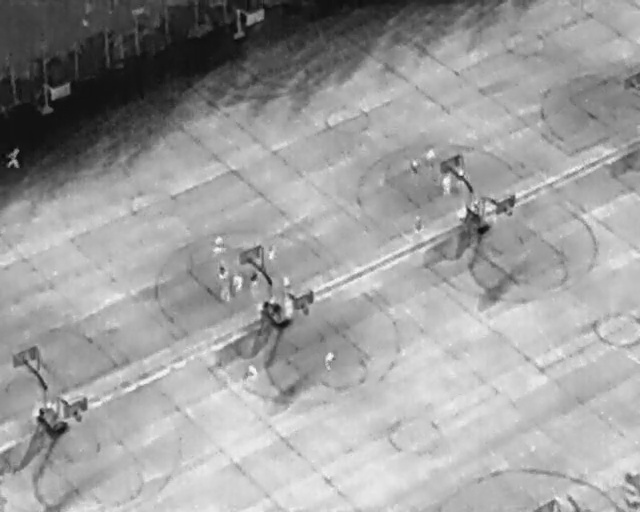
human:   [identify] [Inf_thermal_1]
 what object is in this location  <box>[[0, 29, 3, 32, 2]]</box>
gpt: <ref>1 large person at the left</ref>